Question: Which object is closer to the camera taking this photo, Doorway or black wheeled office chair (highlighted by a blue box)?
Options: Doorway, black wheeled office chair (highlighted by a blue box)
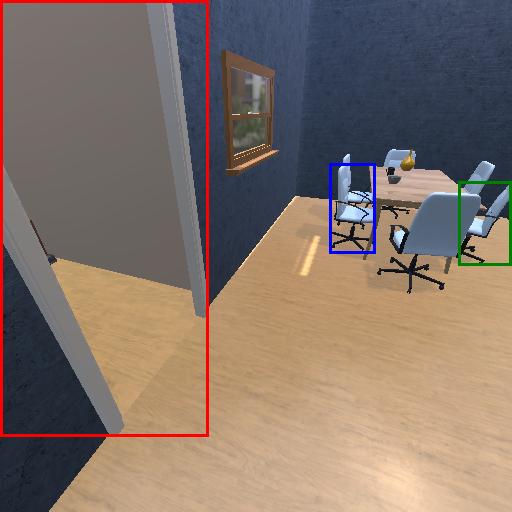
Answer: Doorway